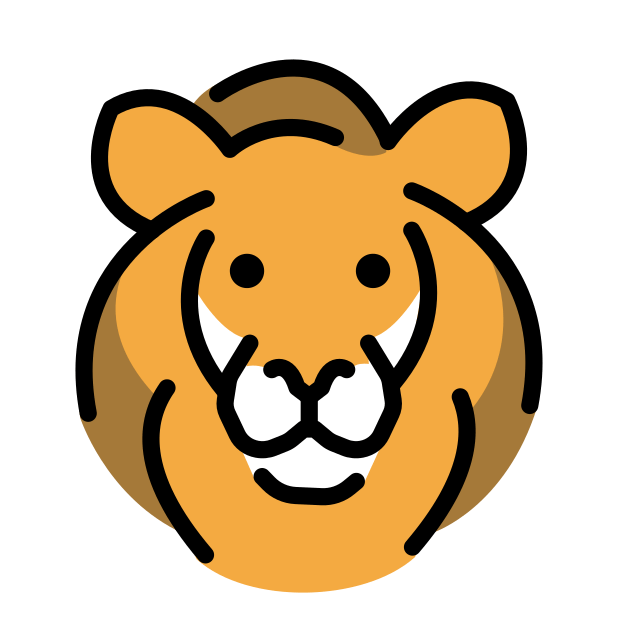
lion